Question: I am having a huge problem with cross-browser letter spacing which is causing box/input boxes to be off in different browsers, particularly safari and chrome.
As the picture shows, one is scrunched up while other looks normal. Does anyone have any fixes for this?

'''
font-family: 'Arial Narrow', Arial, sans-serif;
font-size:13px;
'''
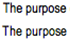
Answer: The reason I was asking this question is because I had a site that had:
'''
<div style="width:300px">Text: <input width="260px" /></div>
'''
So what was happening is, the text would end up being a few pixels longer in different browsers, throwing off the ending of how long the input box was.
It has come to my attention that different browsers inevitably will render some font's slightly differently and there really is no work around for letter-spacing.
So, instead of changing the letter spacing so that the input box's matched - I made the input boxes fill the remaining space of the div that it was inside with a percent rather than a pixel length. This way, each input box ended at the same point in all the browsers and ended up matching.
Thanks for your help everyone.
# How I did it:
'''
<div style="width:300px">
<label>Text:</label>
<span><input /></span>
</div>
'''
'''
label { float: left; }
span { display: block; overflow: hidden; }
input { width: 100%; }
'''